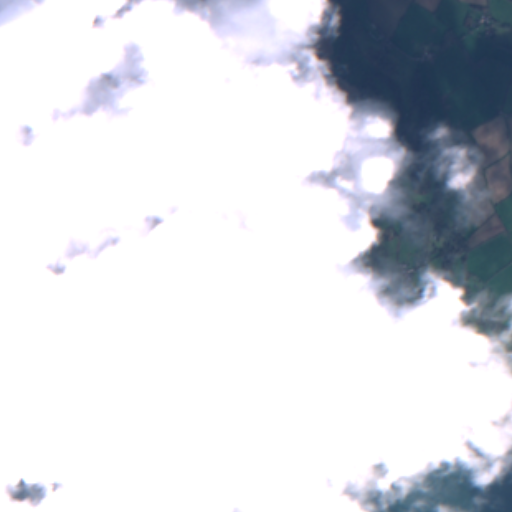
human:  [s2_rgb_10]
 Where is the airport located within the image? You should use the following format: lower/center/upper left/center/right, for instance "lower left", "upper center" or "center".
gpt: The airport is located in the center left of the image.
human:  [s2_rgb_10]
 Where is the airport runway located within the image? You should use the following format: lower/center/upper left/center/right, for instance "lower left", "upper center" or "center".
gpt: The airport runway is located in the center left of the image.
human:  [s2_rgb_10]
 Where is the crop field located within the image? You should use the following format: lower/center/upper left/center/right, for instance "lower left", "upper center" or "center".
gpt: The crop field is located in the upper right of the image.
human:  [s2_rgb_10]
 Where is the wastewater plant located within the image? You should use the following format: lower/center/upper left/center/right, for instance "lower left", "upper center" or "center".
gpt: The wastewater plant is located in the lower right of the image.
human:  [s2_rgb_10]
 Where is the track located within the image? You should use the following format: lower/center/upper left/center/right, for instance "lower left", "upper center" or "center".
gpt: There is no track in the image.